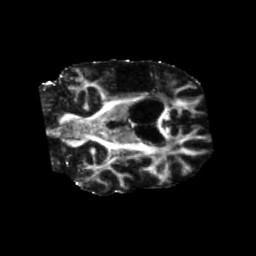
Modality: FA
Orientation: coronal
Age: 55
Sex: male
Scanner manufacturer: siemens
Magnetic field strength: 3 T
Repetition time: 5.25 s
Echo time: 0.08 s